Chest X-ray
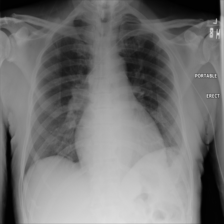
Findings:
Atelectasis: negative
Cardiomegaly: negative
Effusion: negative
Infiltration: negative
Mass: negative
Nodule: negative
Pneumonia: negative
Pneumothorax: negative
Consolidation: negative
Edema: negative
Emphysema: negative
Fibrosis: negative
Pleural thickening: negative
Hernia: negative